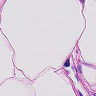
Metastatic tissue present: no